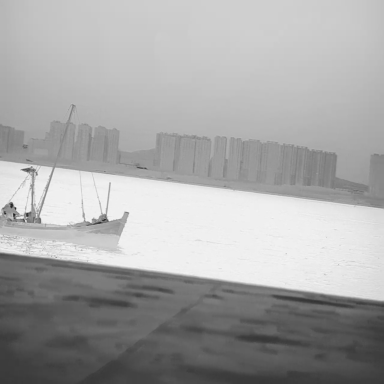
There is a bulk_carrier in the infrared image.